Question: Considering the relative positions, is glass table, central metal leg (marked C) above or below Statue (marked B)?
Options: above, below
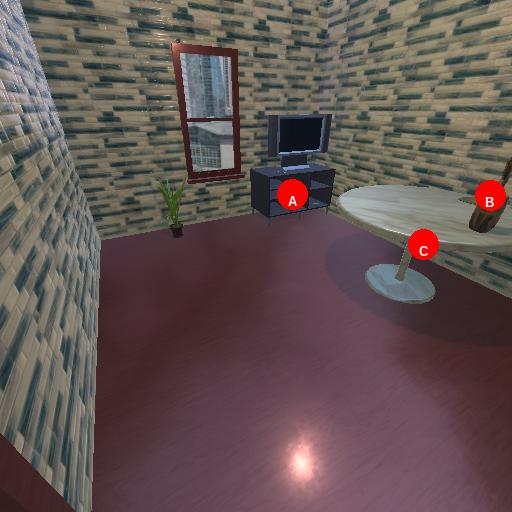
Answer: above